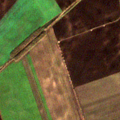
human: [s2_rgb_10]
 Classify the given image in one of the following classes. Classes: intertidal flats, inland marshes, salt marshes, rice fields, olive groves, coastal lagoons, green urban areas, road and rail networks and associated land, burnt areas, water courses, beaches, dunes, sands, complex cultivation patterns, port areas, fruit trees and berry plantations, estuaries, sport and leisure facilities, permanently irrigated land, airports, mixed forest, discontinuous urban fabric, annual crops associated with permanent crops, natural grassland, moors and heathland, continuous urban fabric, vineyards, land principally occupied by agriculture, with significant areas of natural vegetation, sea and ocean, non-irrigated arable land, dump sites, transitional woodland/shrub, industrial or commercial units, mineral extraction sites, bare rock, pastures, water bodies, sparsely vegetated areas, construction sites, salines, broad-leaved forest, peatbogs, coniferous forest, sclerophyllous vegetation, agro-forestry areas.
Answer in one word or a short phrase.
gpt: non-irrigated arable land